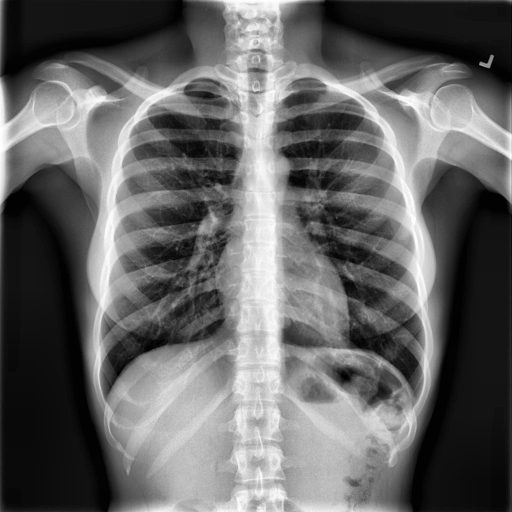
Finding: NORMAL